Question: I am trying to build a GUI interface. I have made wrapper panel which has the title "Staff Details" as in the screenshot below:

I used the following code to set the title on the border
'''
wrapper.setBorder(BorderFactory.createTitledBorder(BorderFactory.createEtchedBorder(), "Staff Details",TitledBorder.CENTER, TitledBorder.TOP));
'''
Now I want to change the title to "View Details" when I click the "View" button. How do I do that?
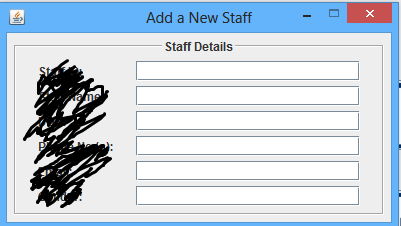
Answer: Probably keep the 'TitledBorder' reference
'''
TitledBorder titledBorder = BorderFactory.createTitledBorder(...);
'''
Then you should be able to just 'setTitle()'
'''
titledBorder.setTitle("New Title");
repaint();
'''